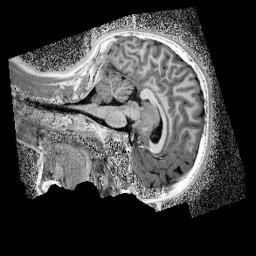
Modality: UNIT1_denoised
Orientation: sagittal
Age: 11
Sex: female
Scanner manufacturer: siemens
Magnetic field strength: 3 T
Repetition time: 4 s
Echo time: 0.00299 s